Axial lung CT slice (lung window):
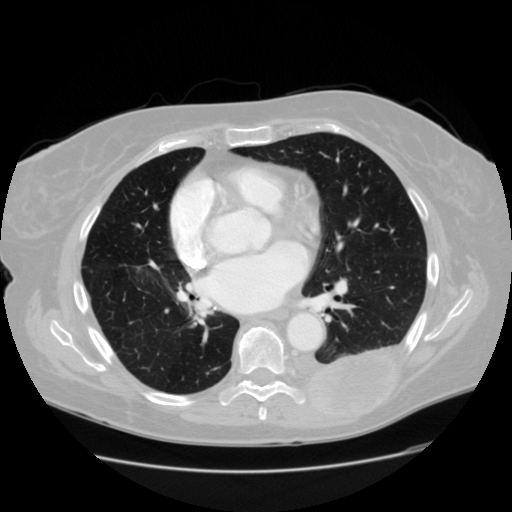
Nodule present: no